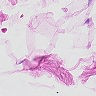
Metastatic tissue present: no